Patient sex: M
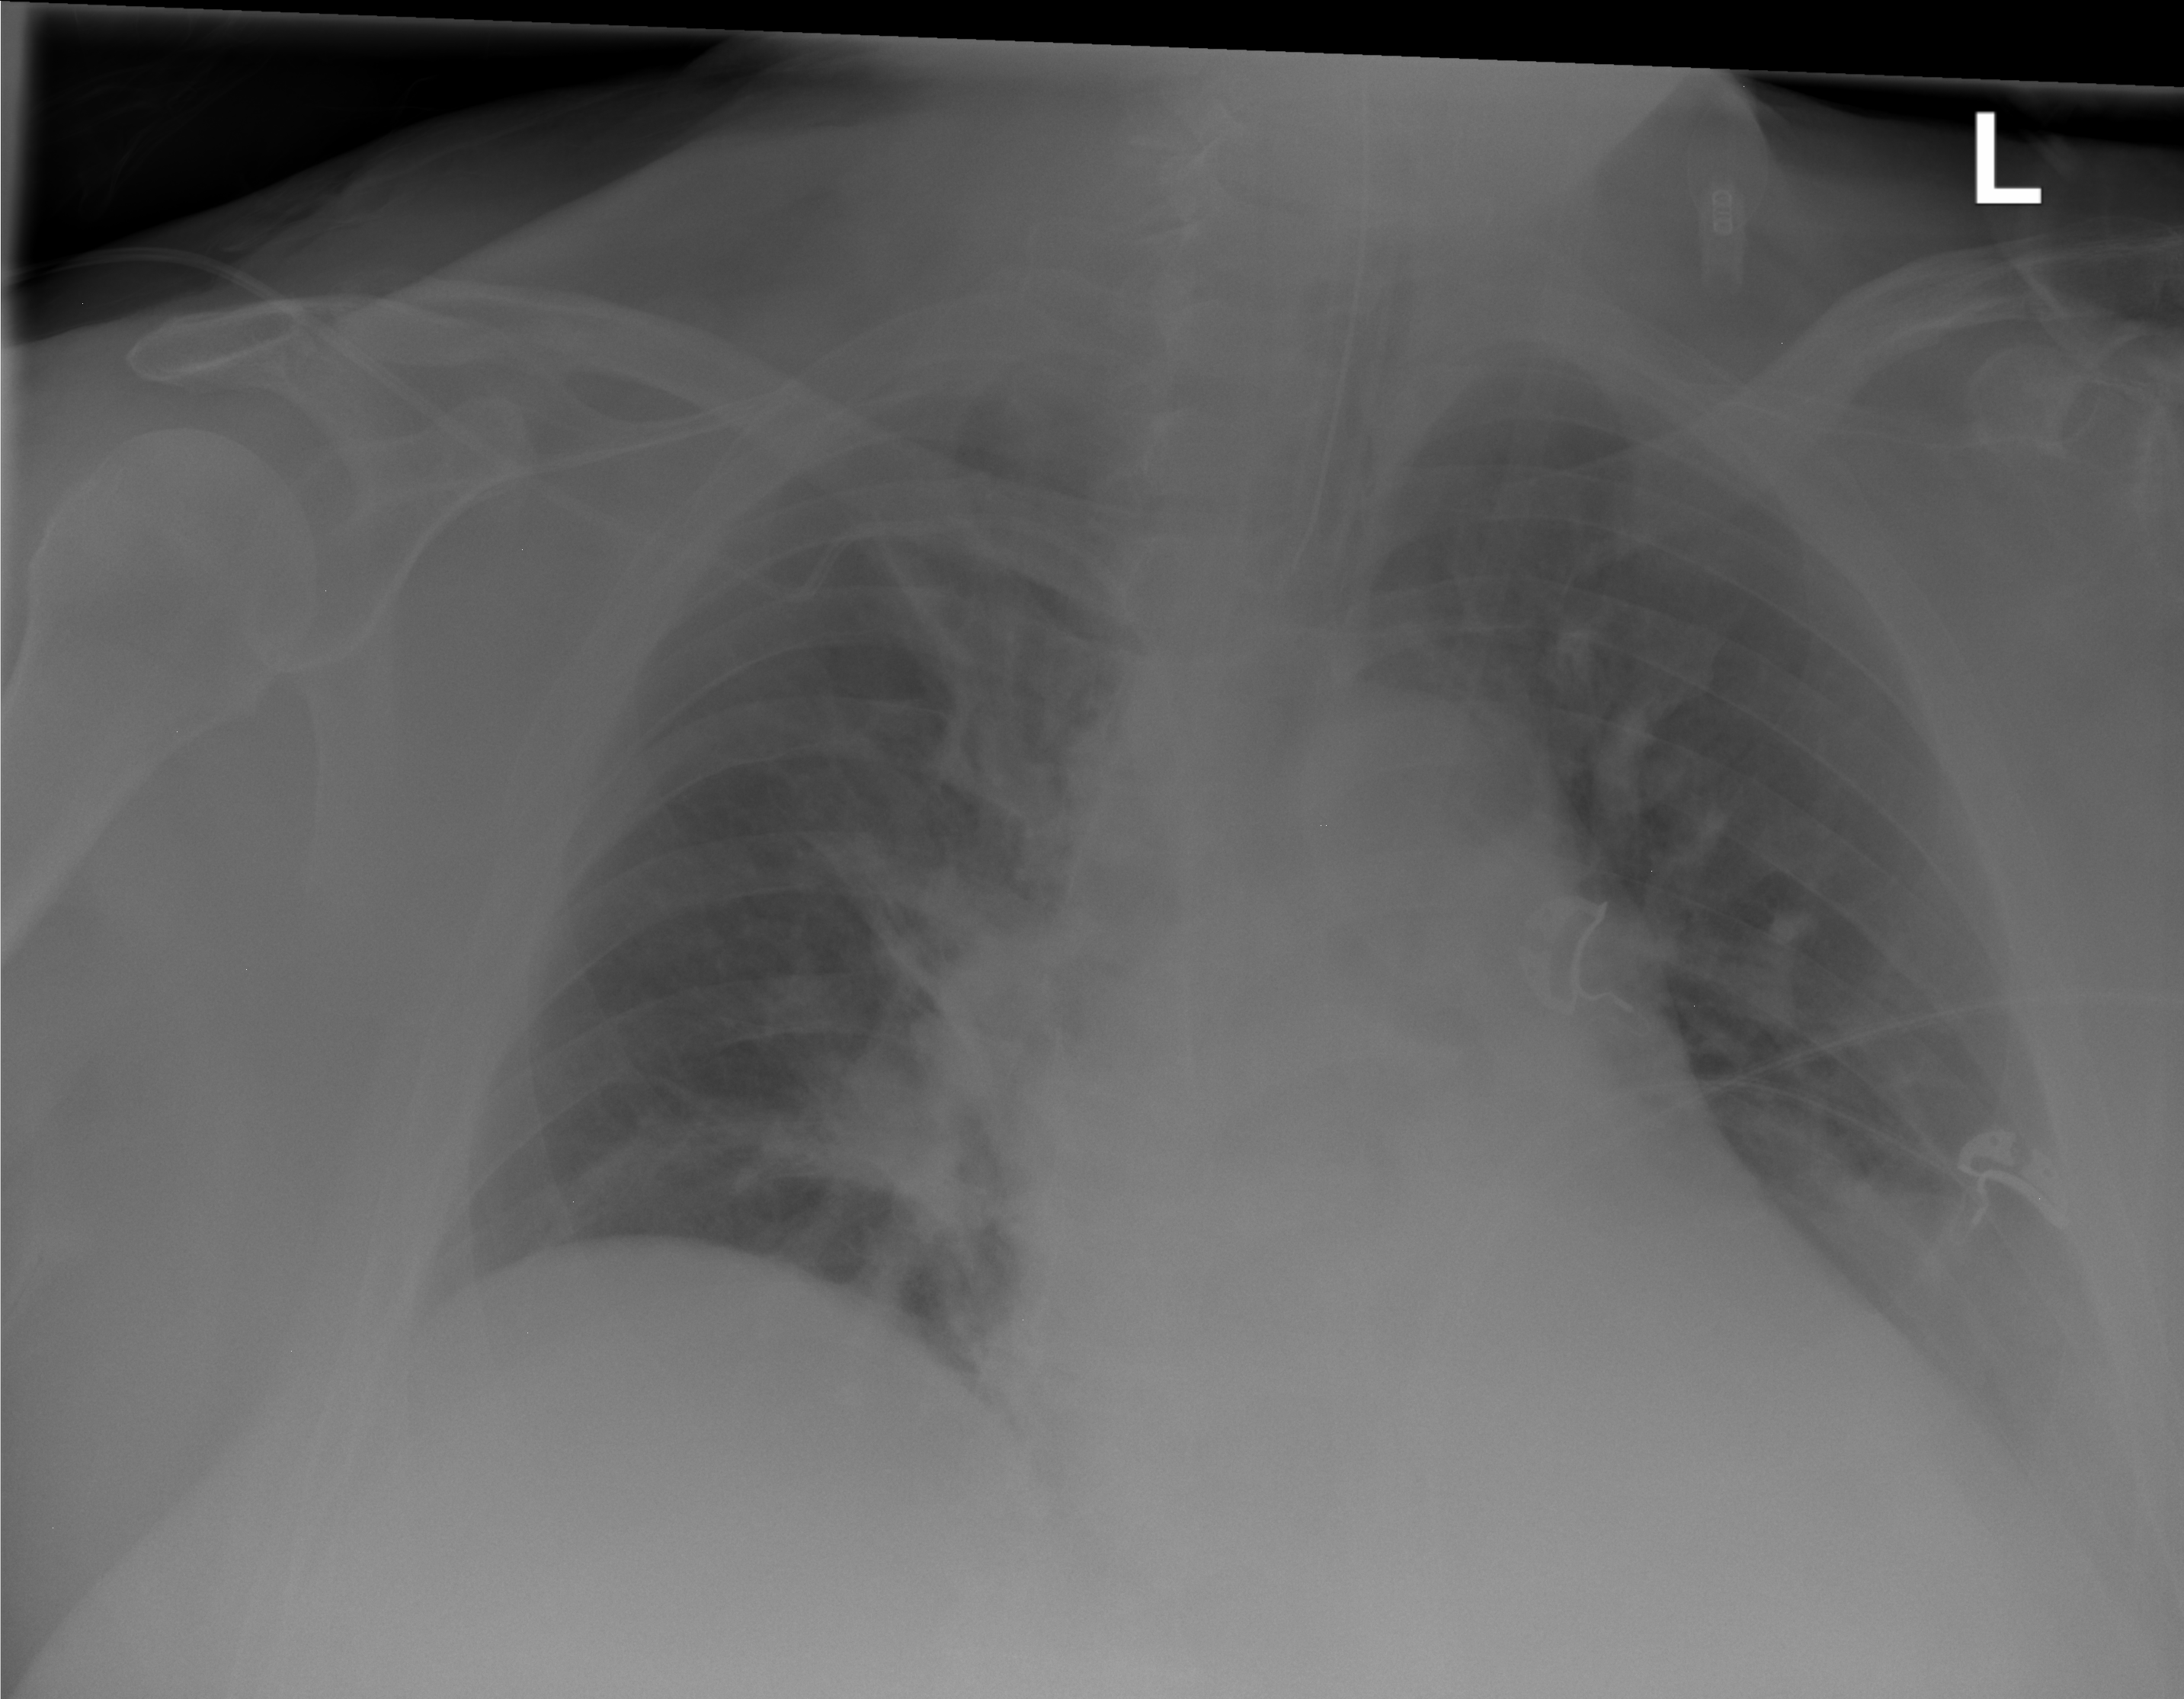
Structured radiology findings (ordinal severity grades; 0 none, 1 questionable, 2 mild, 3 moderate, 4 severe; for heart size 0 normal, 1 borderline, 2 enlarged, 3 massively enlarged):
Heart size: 2
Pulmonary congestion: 2
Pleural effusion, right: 0
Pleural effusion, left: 2
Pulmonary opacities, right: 2
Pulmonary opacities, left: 0
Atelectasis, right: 2
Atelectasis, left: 0